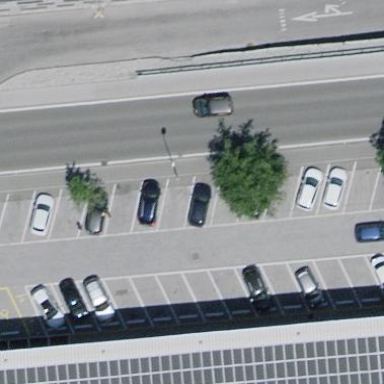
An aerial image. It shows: Street side parking area.